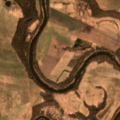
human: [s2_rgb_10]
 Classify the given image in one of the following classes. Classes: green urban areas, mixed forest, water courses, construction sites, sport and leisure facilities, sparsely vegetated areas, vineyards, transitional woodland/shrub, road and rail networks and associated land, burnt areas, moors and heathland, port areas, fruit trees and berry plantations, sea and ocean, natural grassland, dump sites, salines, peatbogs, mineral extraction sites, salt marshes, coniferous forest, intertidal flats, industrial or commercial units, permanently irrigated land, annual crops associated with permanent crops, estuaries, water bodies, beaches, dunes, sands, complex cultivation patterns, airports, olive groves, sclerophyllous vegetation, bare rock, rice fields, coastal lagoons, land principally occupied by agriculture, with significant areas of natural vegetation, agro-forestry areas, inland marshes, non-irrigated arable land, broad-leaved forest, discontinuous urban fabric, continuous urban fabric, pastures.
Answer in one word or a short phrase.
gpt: non-irrigated arable land, pastures, complex cultivation patterns, land principally occupied by agriculture, with significant areas of natural vegetation